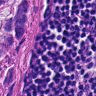
Metastatic tissue present: yes